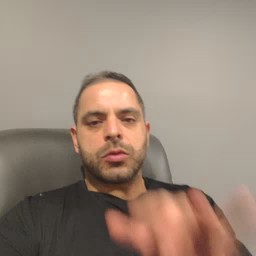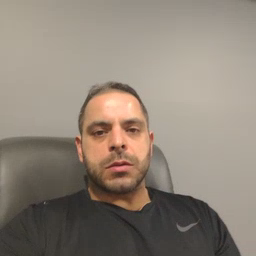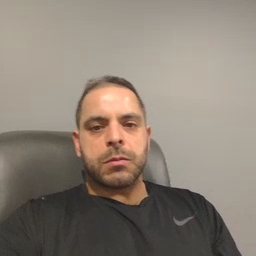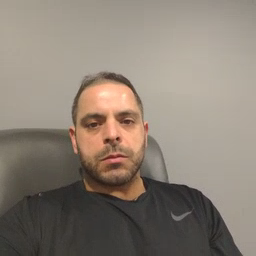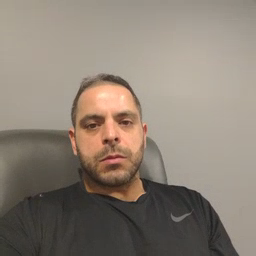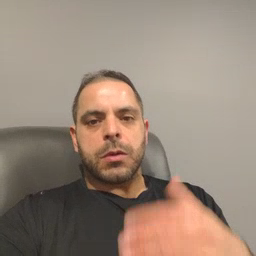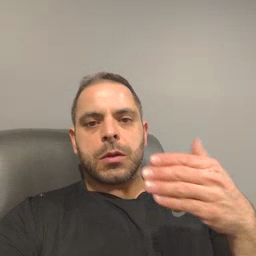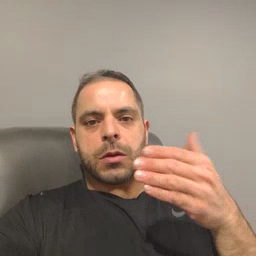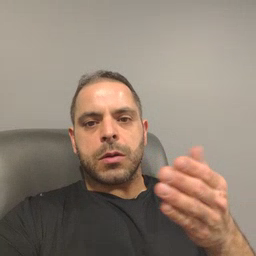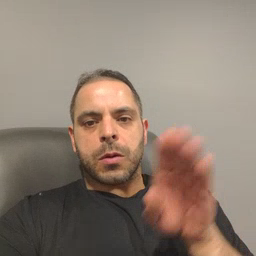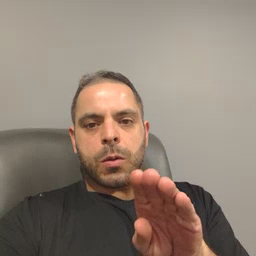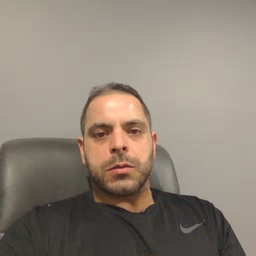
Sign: close